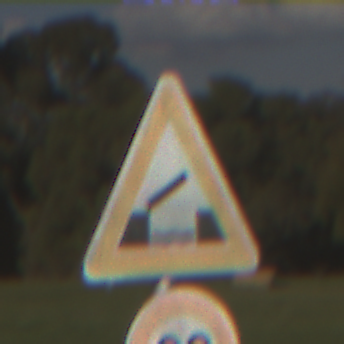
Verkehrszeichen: BeweglicheBruecke
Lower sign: Geschwindigkeit20
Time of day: MorningAfternoon
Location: Outdoor (Nature)
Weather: PartlyCloudy
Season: NotSpecified
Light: Natural